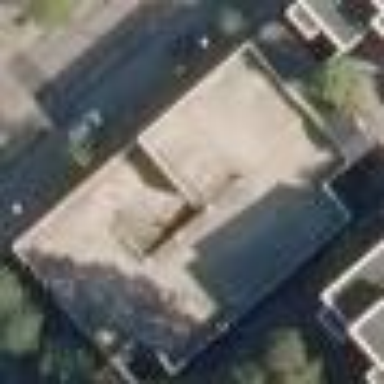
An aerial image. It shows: White multi-storey parking building with concrete skillion roof.